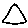
Label: triangle